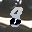
Label: 8